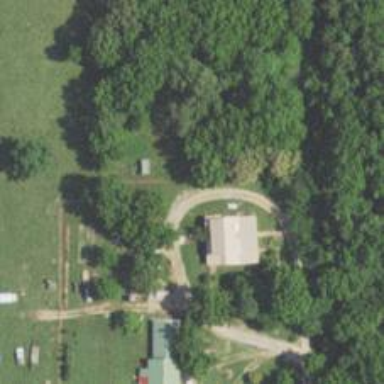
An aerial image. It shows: Driveway.